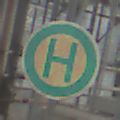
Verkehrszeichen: Haltestelle
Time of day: Midday
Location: Roofed (Special)
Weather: Overcast
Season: NotSpecified
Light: Natural